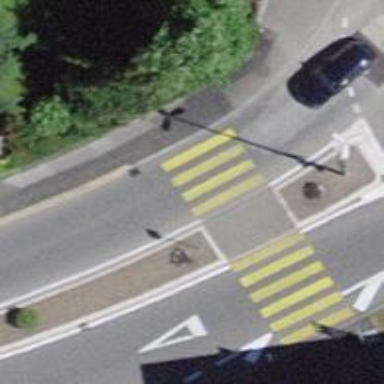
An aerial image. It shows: Footway made of asphalt leading to traffic island.